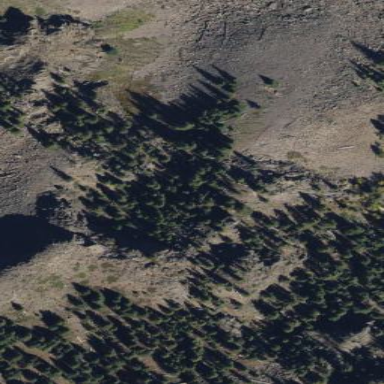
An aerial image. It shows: Natural scree.